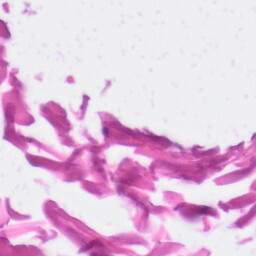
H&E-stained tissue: Skin